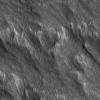
Atmospheric dust classification: not_dusty